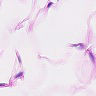
Metastatic tissue present: no